Question: I am looking to find the best practice for many to many mapping in database.
For example I have two tables to be mapped. I create third table to store this mapping.

On UI I have several A to be mapped(or not) multiple with B. And I see two solutions for now:
1 - On every update for every record from A I will delete all mapped data for it and insert new data mapping.
- -
2 - I need to add new bit column to AB table with name isMapped. And I will store all mapping for every record from A to every record from B. On save mapping action I will use only update statement.
- -
Can you offer me best solution?
Thanks
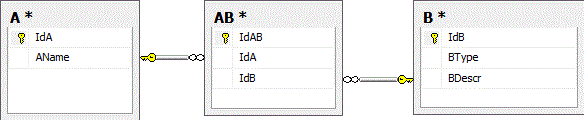
Answer: between the 2 options you have listed I would go with option no 1, isMapped is not meaningful, if they are not mapped the records should not exists in the first place.
you still have one more option though:
'''
DELETE FROM AB where Not in the new map
INSERT INTO AB FROM (New map) where NOT in AB
'''
if these are a lot of maps I would delete and insert from the new mapping, otherwise I would just delete all then insert like you are suggesting.